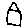
Label: house